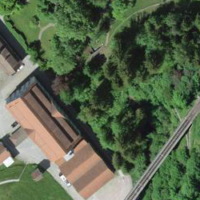
EUNIS habitat code: 44
Species observed at this site:
Asplenium scolopendrium
Symphoricarpos albus